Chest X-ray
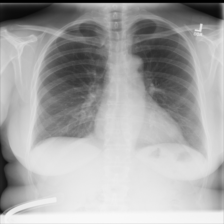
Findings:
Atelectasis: negative
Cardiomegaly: negative
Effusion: negative
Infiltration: negative
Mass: negative
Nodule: negative
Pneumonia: negative
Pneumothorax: negative
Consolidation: negative
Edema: negative
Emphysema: negative
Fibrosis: negative
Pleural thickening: negative
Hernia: negative